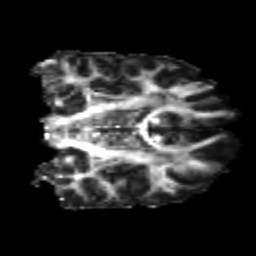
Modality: FA
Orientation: coronal
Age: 26
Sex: male
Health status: healthy
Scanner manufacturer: philips
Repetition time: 7.474 s
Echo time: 0.08753 s